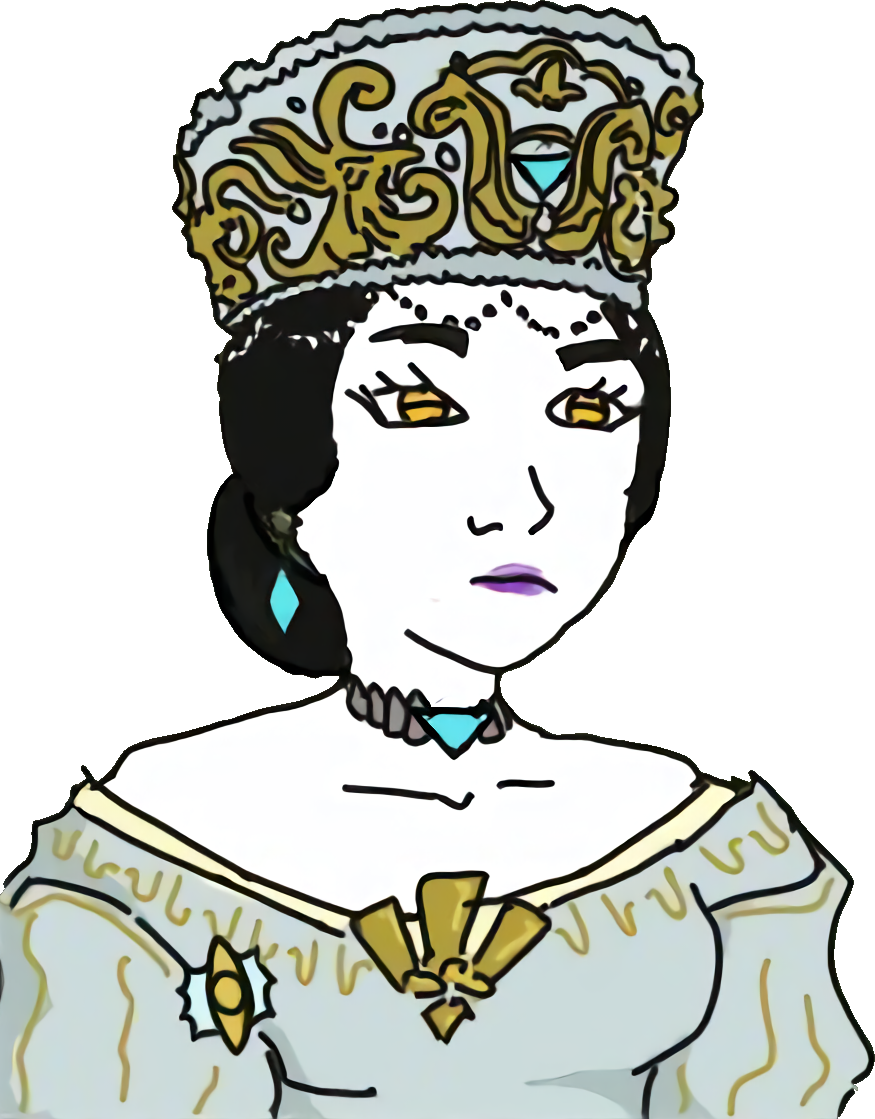
Label: 5_Doomer_Girl